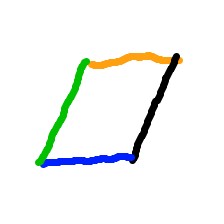
Shape: parallelogram